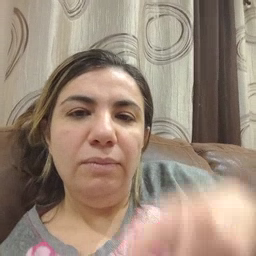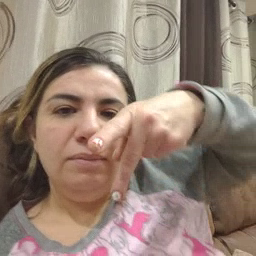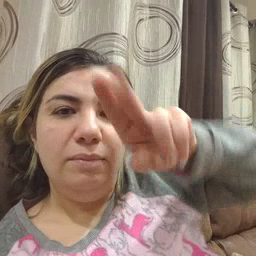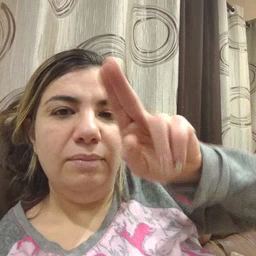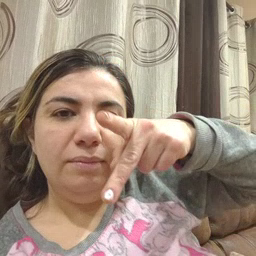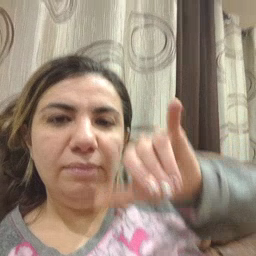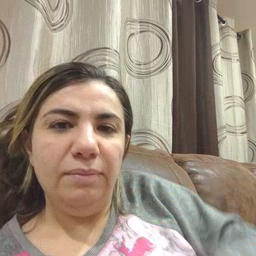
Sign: puppy